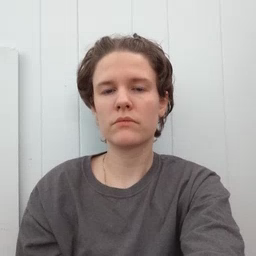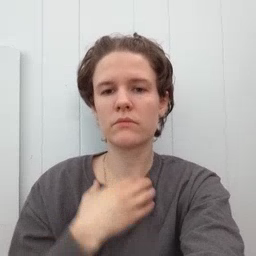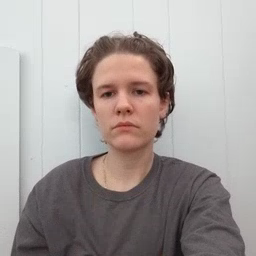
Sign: hungry